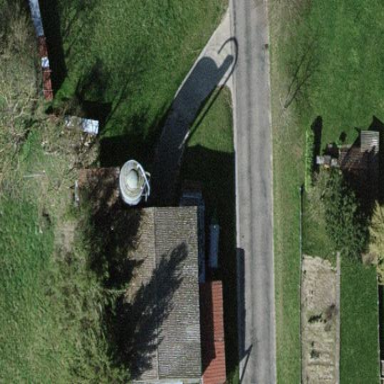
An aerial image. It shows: Barn.